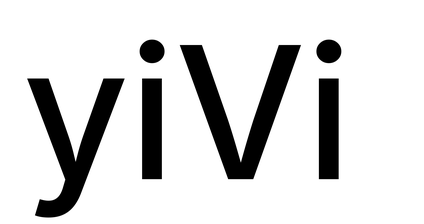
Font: Inter_Medium